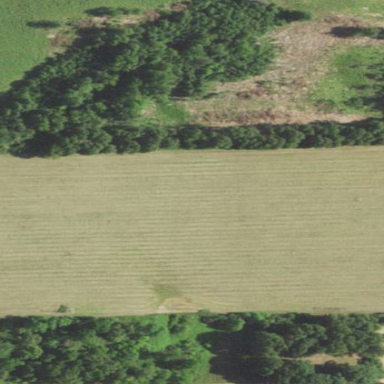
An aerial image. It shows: Wildlife opening within meadow area.